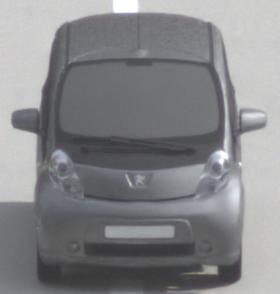
Make: Peugeot
Model: iOn
Detailed model: iOn
Model produced from: 2010/12
Model produced until: 2013/02
Doors: 5
Color: gray
Road condition: dry road
Daytime: morning or afternoon
Contrast: low contrast